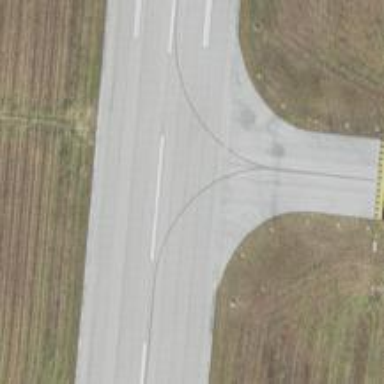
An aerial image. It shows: View of taxiway at the airport.